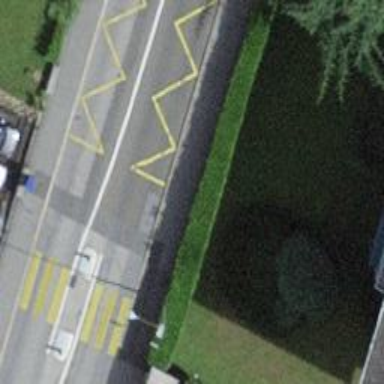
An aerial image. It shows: Bus stop with platform for public transport.